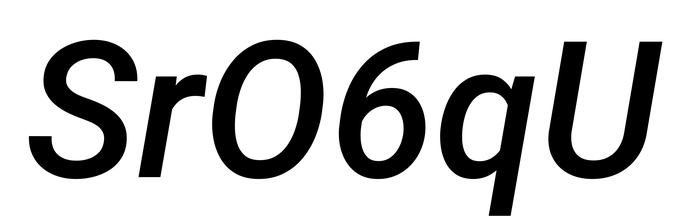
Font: Roboto-Italic_Medium_Italic